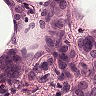
Metastatic tissue present: yes